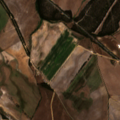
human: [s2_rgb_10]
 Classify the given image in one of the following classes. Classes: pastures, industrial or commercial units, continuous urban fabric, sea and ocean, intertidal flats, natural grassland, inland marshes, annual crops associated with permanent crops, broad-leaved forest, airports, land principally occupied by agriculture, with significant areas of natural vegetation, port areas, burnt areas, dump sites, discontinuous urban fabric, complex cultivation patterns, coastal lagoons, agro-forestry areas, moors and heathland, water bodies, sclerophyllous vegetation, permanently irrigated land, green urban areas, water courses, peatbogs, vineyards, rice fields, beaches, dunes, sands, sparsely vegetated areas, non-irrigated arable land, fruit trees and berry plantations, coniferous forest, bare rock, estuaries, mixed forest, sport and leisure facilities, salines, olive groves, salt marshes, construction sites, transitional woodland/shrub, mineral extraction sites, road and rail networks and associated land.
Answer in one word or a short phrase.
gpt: non-irrigated arable land, permanently irrigated land, pastures, broad-leaved forest